Field crop: tomato
Growth stage: 1
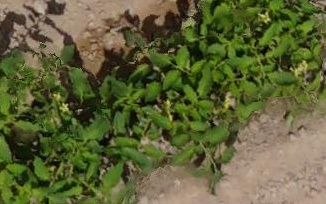
Species: tomato